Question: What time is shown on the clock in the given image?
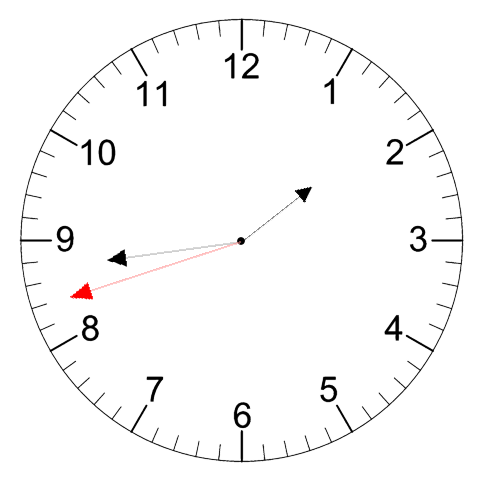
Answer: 01:43:42